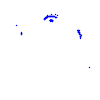
Particle: pion